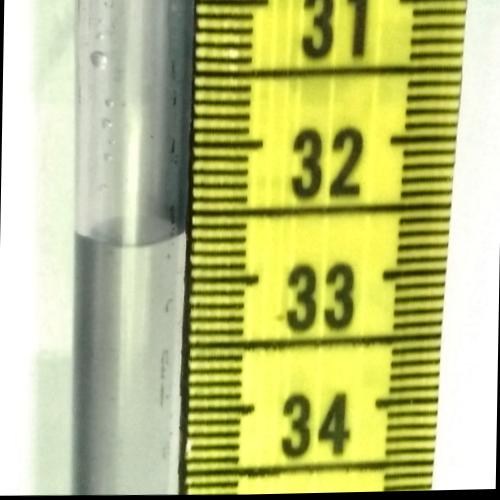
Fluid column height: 32.7 cm